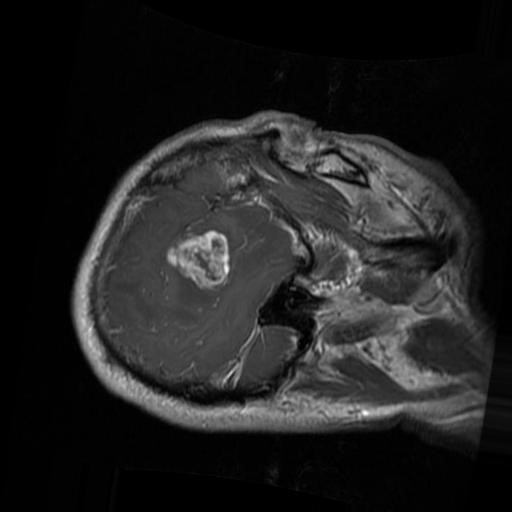
Label: brain_glioma